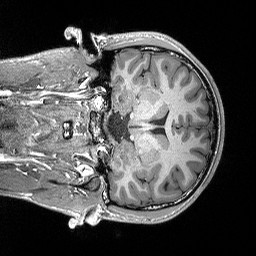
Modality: T1w
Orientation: coronal
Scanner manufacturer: siemens
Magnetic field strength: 3 T
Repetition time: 2.3 s
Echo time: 0.00298 s